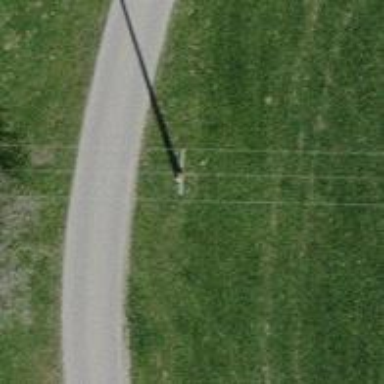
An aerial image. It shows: Concrete power pole.